Field crop: maize
Growth stage: 2
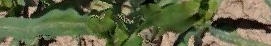
Species: maize